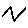
Label: zigzag